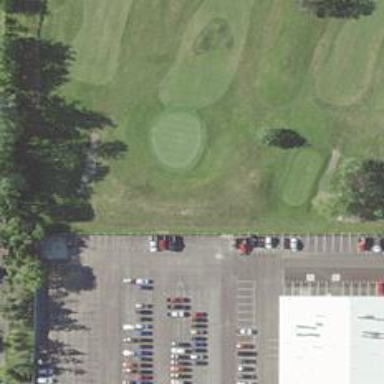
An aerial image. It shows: Golf hole.